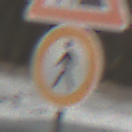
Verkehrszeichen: VerbotFussgaenger
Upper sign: Arbeitsstelle
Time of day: Midday
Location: Outdoor (Nature)
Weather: PartlyCloudy
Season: NotSpecified
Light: Natural